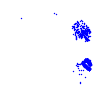
Particle: electron